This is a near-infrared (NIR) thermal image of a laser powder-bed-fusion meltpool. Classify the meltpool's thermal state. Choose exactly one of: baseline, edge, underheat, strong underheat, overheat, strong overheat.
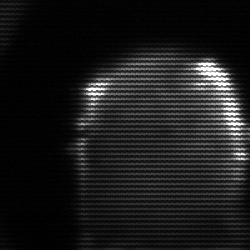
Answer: edge